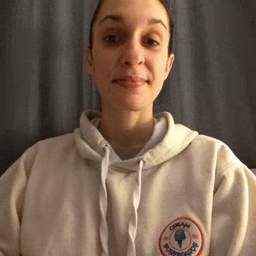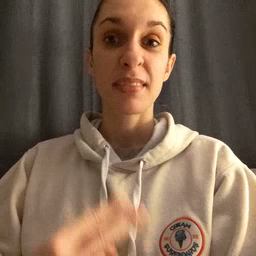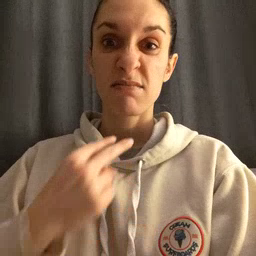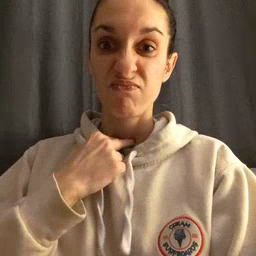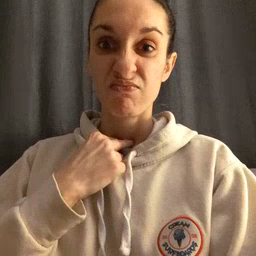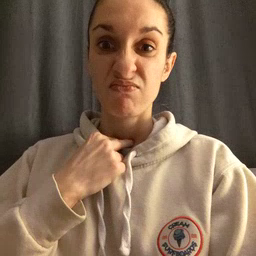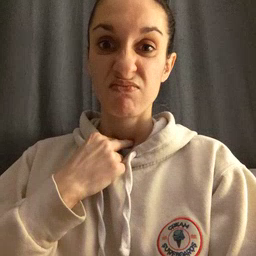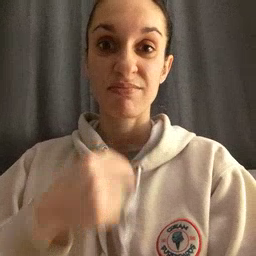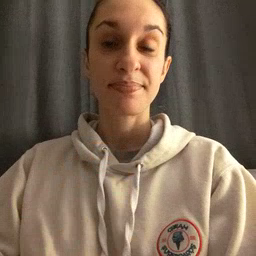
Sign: stuck